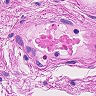
Metastatic tissue present: no